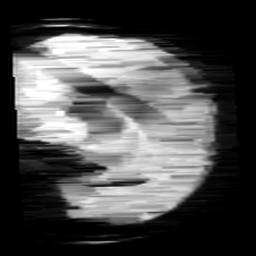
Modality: minIP
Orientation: sagittal
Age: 12
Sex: female
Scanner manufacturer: siemens
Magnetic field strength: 3 T
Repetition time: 0.027 s
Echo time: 0.02 s